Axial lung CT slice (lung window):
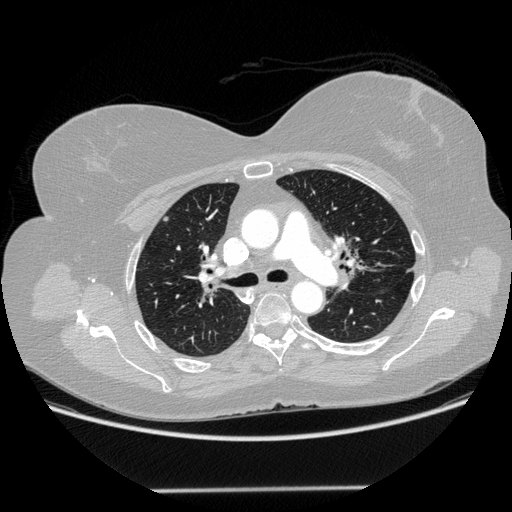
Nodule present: yes
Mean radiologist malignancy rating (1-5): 2.667